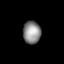
Tissue: lung
Cell type: Endothelial cells
Senescence score: 0.7383
Nuclear area (px): 396
Mean DAPI intensity: 138.288